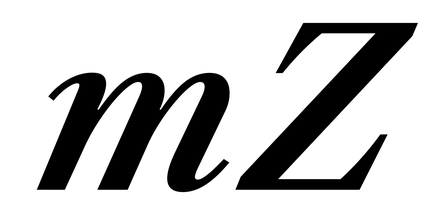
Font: LibreCaslonText-Italic_SemiBold_Italic